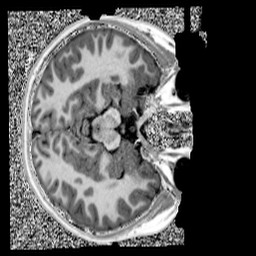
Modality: UNIT1
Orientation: axial
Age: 10
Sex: female
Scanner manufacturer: siemens
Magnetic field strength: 3 T
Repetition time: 4 s
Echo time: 0.00303 s